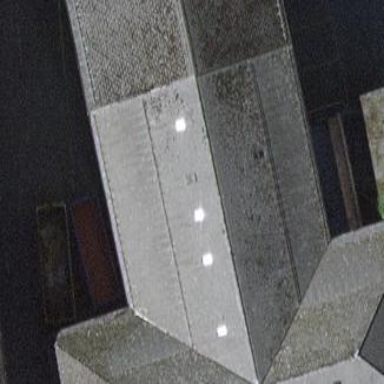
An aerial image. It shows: Industrial building.